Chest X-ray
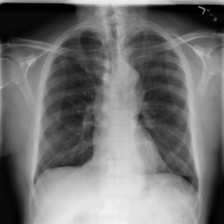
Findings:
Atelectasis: negative
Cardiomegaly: negative
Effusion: negative
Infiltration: negative
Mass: negative
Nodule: negative
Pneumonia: negative
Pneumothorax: negative
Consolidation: negative
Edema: negative
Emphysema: negative
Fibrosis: negative
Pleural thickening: negative
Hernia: negative